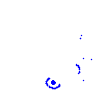
Particle: proton